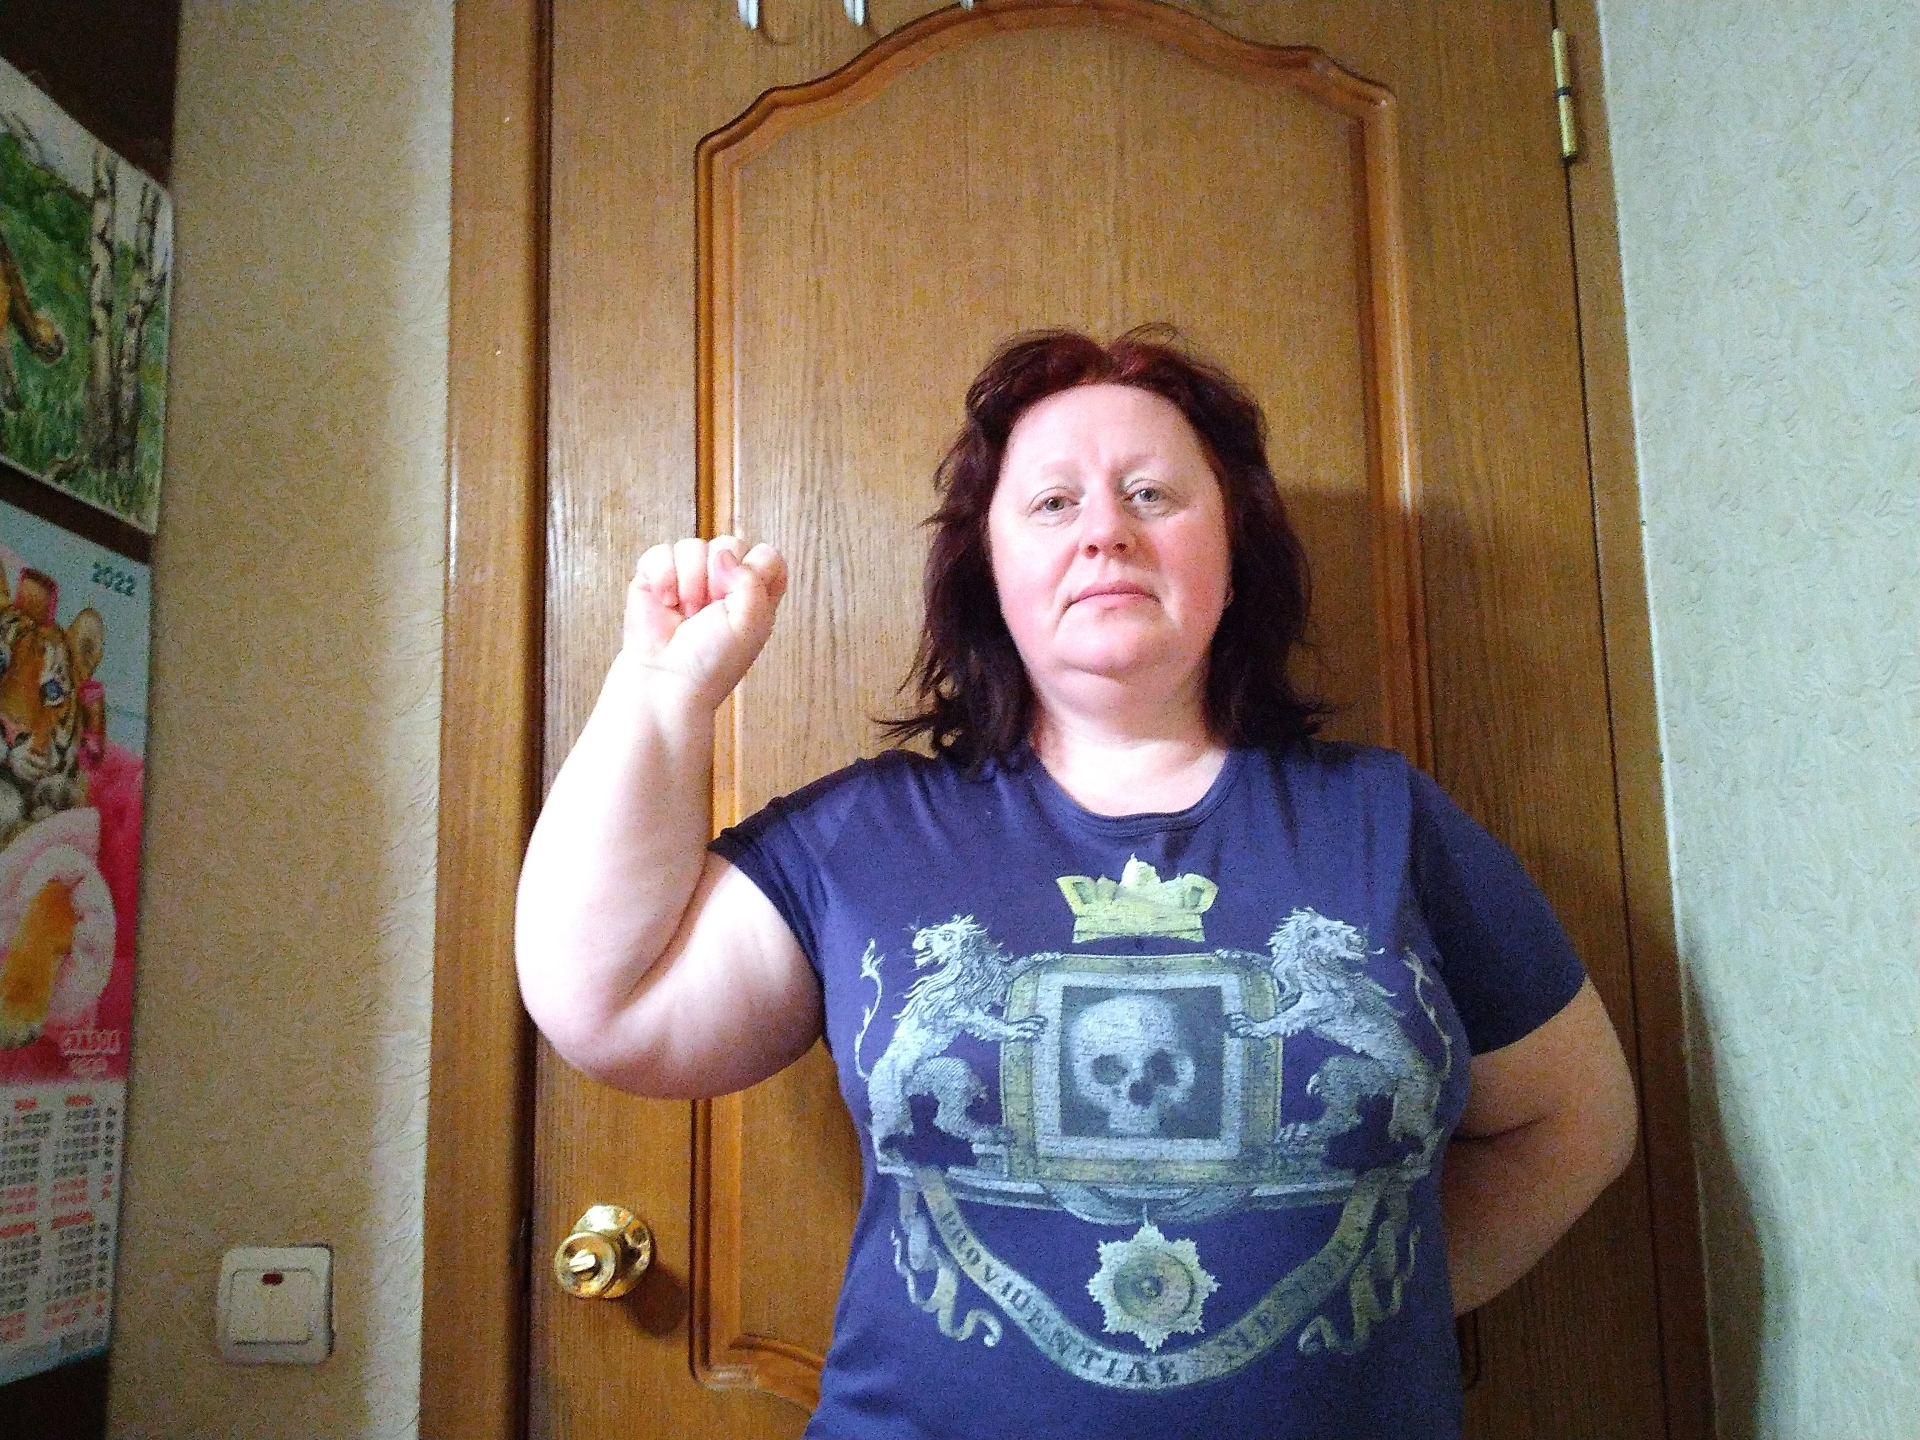
Label: noise